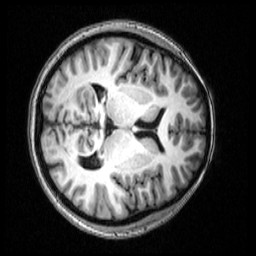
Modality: T1w
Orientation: axial
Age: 25
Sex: female
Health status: healthy
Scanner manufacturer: siemens
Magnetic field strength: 3 T
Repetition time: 2.53 s
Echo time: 0.00339 s